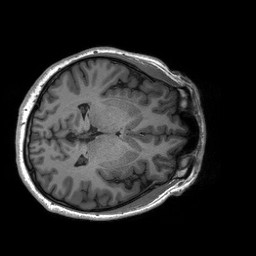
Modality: T1w
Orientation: coronal